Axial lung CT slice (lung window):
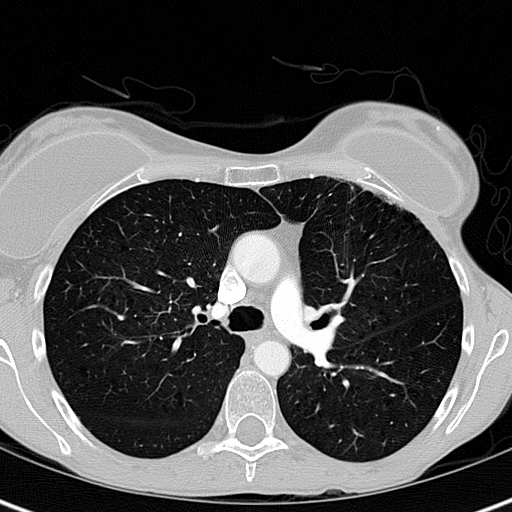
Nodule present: no